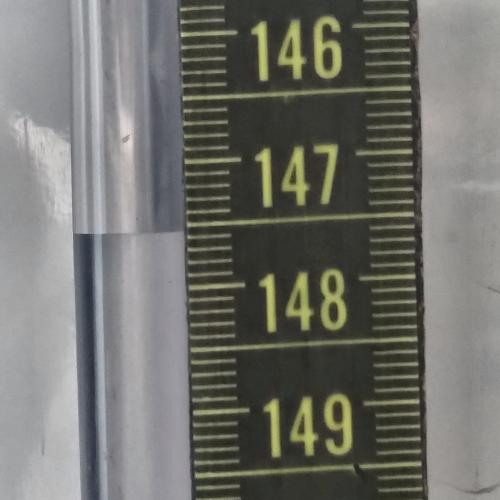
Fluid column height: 147.6 cm